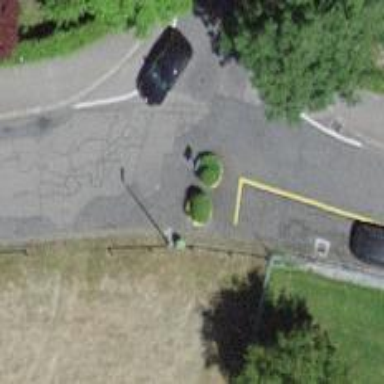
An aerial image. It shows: Residential road with asphalt surface and sidewalk on the left.